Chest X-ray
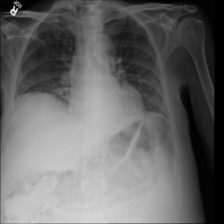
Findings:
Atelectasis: positive
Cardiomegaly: negative
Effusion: negative
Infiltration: negative
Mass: negative
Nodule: negative
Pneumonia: negative
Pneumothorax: negative
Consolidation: negative
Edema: negative
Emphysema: negative
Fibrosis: negative
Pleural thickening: negative
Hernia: negative